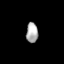
Tissue: prostate
Cell type: T cells
Senescence score: 0.3493
Nuclear area (px): 227
Mean DAPI intensity: 176.546